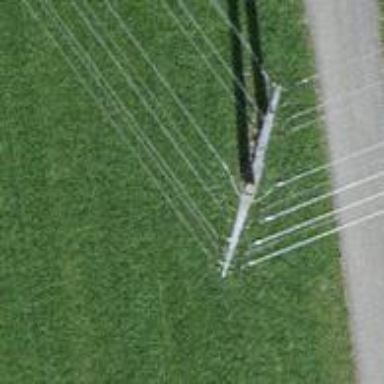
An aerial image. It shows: Power pole.